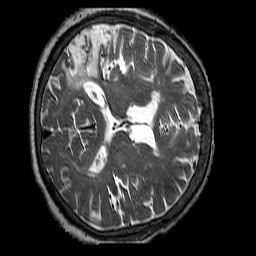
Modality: T2w
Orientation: axial
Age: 78
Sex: female
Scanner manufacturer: siemens
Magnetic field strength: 3 T
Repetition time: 3.2 s
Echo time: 0.213 s